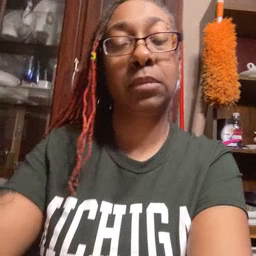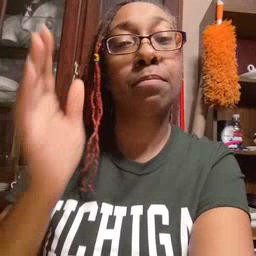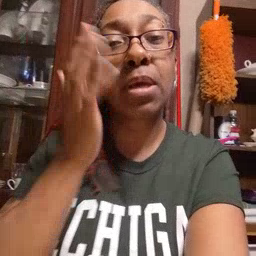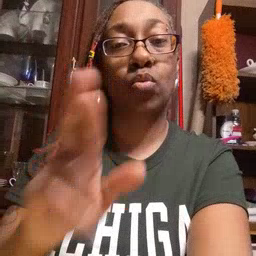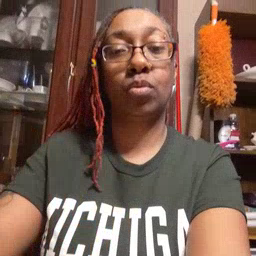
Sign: bedroom